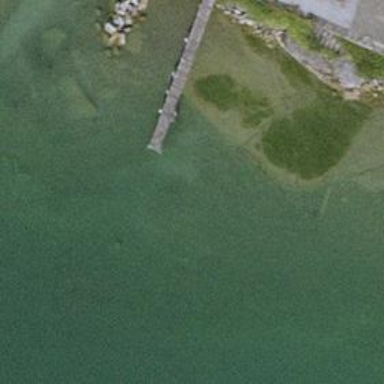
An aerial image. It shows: Man-made pier.